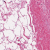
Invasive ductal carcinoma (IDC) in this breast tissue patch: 0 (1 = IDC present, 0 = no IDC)